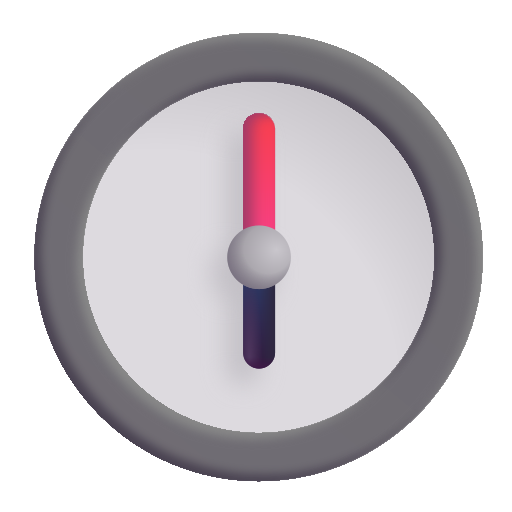
six oclock color